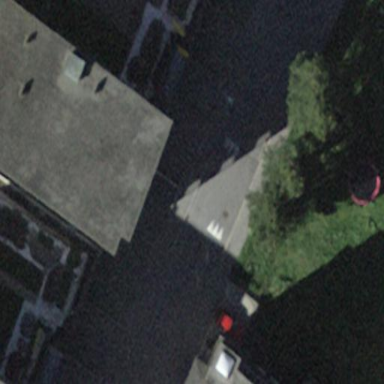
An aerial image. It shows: Flat-roofed building.